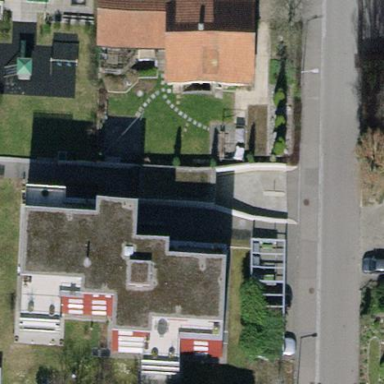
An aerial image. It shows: Flat roofed apartment building.